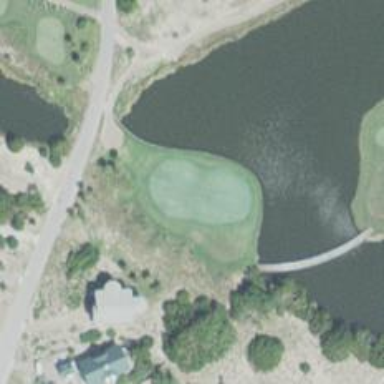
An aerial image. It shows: View of golf hole.